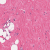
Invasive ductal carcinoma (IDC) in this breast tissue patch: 0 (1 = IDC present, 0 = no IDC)